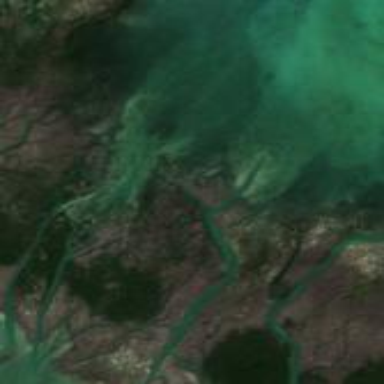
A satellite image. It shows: Mangrove wetland along the natural coastline.